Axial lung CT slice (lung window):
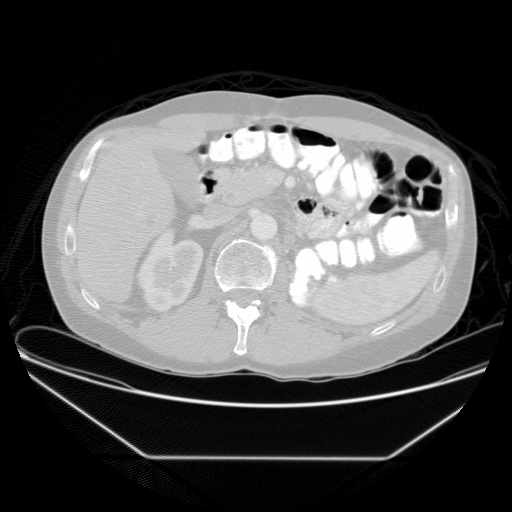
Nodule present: no